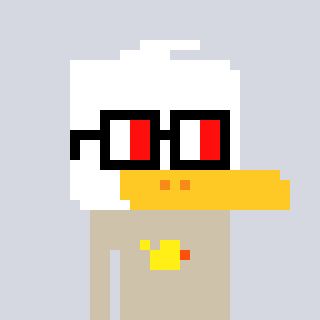
a pixel art character with square glasses with black frames and red eyes, a duck-shaped head and a bege-colored body on a cool background